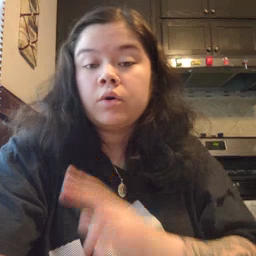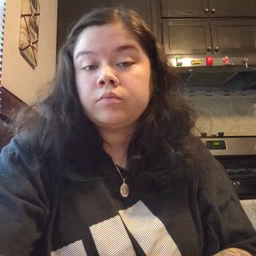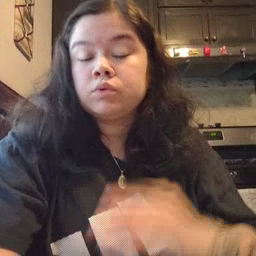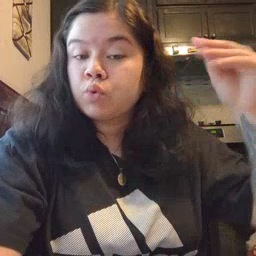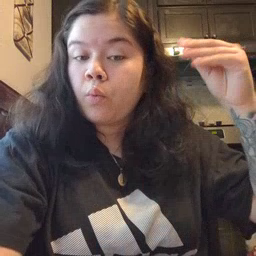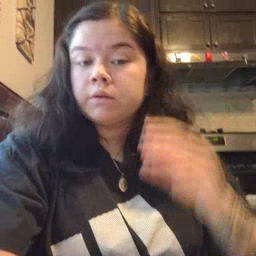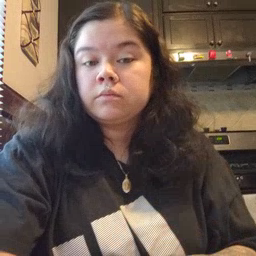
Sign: store